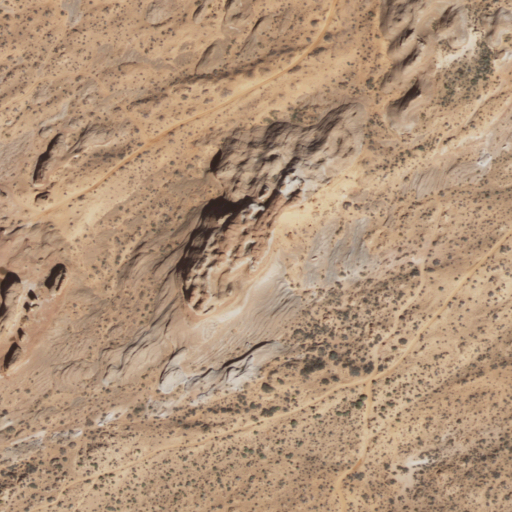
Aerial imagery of mountain in Arizona named Castle Rocks containing only shrub